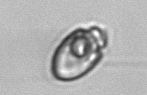
Label: Amphidinium